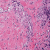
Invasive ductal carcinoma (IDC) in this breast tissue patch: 0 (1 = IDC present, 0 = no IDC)